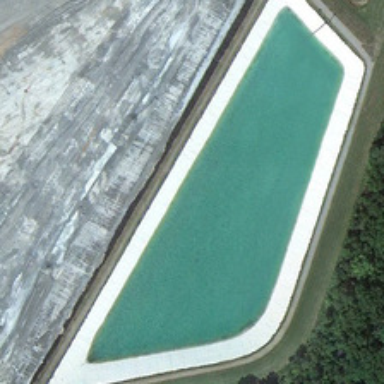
The green pond with white bank is next to a stretch of gray cement land and a piece of trees .